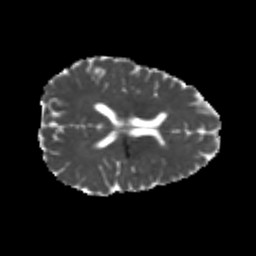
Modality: MD
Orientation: axial
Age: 26
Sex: male
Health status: healthy
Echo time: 0.074 s